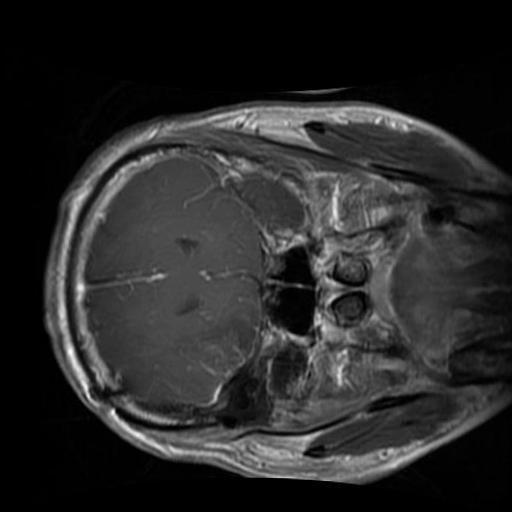
Label: brain_glioma